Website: bh-photo
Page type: stored-credit-cards
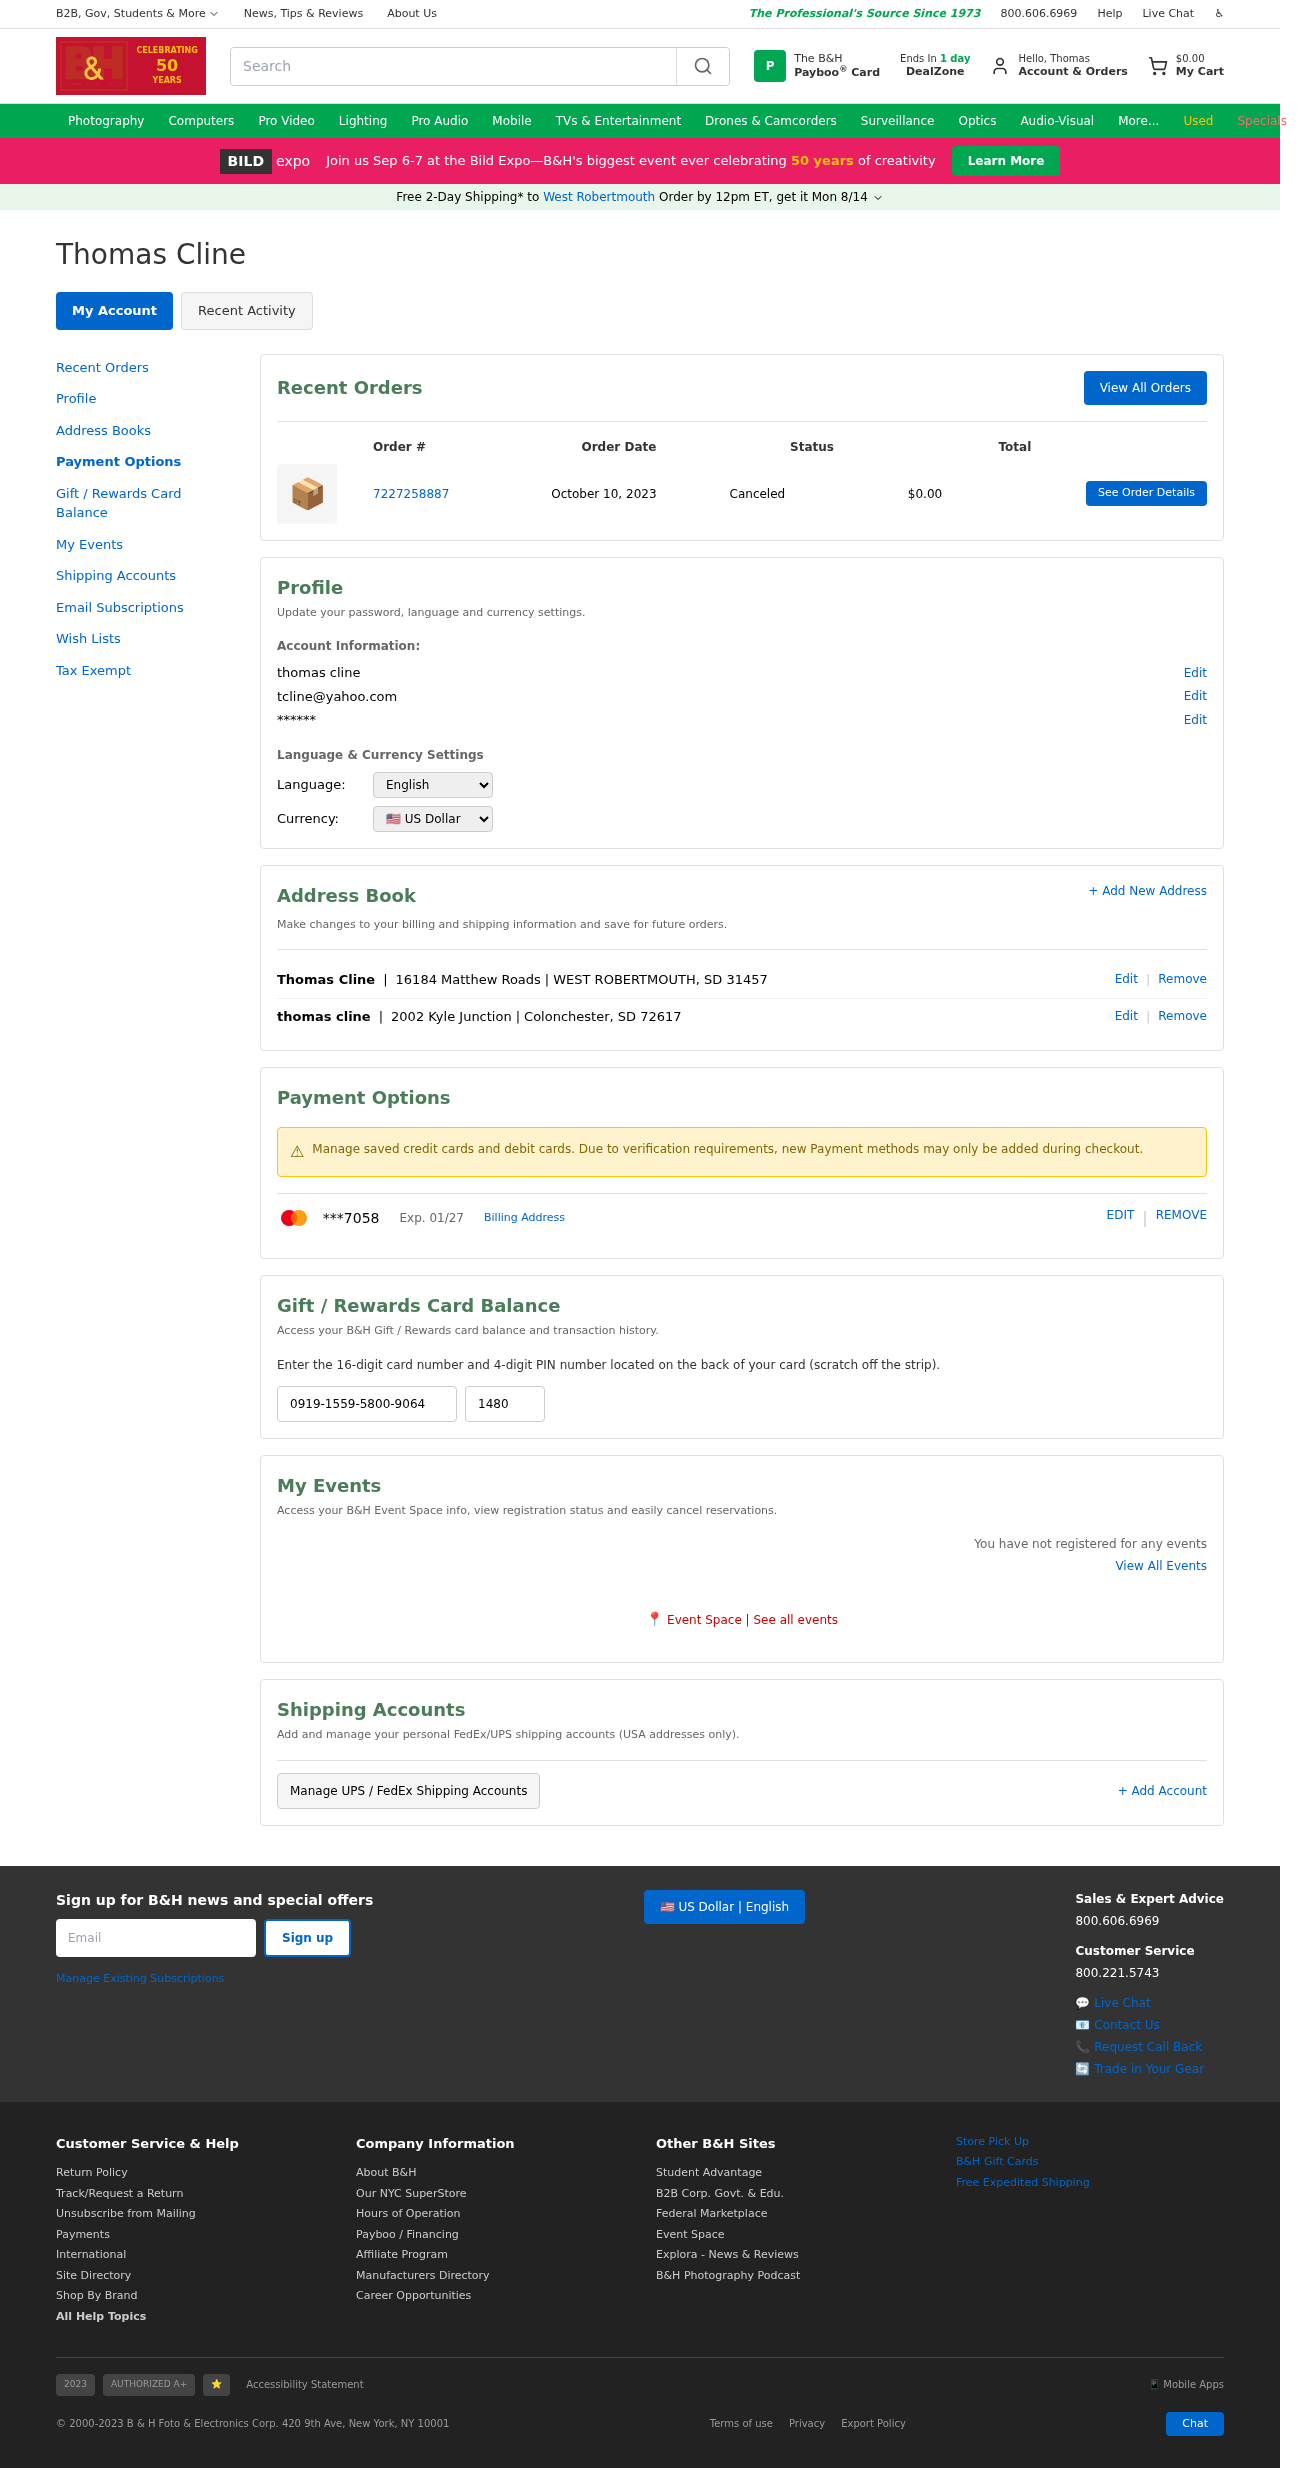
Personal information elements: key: PII_CARD_EXPIRY
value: Exp. 01/27
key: PII_CARD_LAST4
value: ***7058
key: PII_CITY
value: West Robertmouth
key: PII_EMAIL
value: tcline@yahoo.com
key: PII_FIRSTNAME
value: Thomas
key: PII_FULLNAME
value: thomas cline
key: PII_FULLNAME
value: Thomas Cline
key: PII_LOCATION1_CITY_STATE_ZIP
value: Colonchester, SD 72617
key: PII_LOCATION1_STREET
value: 2002 Kyle Junction
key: PII_STREET
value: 16184 Matthew Roads
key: PII_CITY_STATE_ZIP
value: WEST ROBERTMOUTH, SD 31457
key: PII_GIFT_CODE
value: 0919-1559-5800-9064
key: PII_GIFT_PIN
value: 1480
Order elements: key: ORDER_SUBTOTAL
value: $0.00
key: ORDER_ID
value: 7227258887
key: ORDER_DATE
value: October 10, 2023
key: ORDER_TOTAL
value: $0.00
Search elements: key: HEADER_SEARCH
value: Search